Interaction volume radius: 5 \u00c5
Interaction volume height: 15 \u00c5
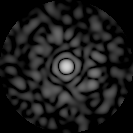
Disorder parameter: 0.8825